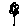
Label: flower